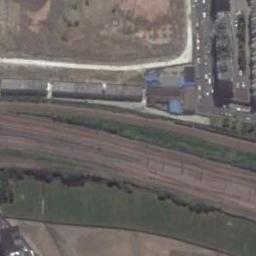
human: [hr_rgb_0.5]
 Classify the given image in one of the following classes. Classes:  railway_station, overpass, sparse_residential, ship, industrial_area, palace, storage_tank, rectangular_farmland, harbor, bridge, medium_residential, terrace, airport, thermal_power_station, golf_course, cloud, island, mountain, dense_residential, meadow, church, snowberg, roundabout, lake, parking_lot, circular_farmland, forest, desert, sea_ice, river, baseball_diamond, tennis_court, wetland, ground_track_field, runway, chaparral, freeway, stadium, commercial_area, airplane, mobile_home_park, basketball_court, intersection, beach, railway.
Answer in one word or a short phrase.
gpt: railway